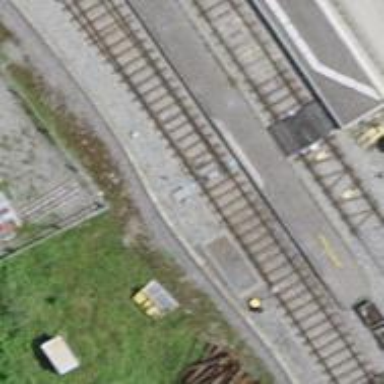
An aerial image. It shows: Railway switch.